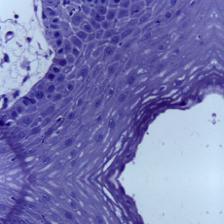
Diagnosis: Normal